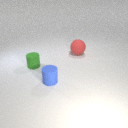
small blue rubber cylinder in front of small green rubber cylinder